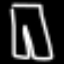
Label: pants